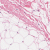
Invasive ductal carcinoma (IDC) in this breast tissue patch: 0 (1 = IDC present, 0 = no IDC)